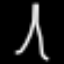
Label: The Eiffel Tower